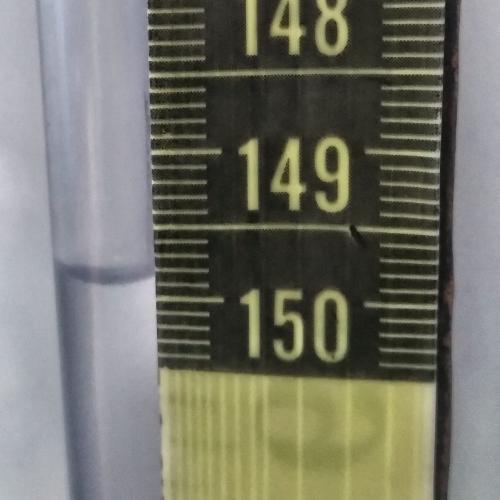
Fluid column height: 149.9 cm